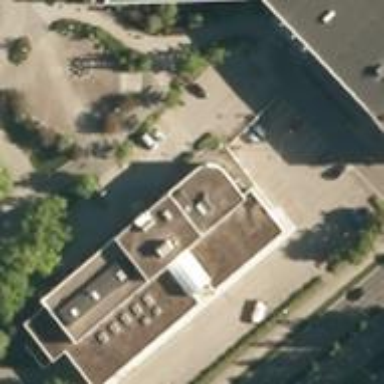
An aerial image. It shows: Government office.